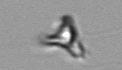
Label: Chrysochromulina_lanceolata